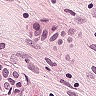
Metastatic tissue present: yes